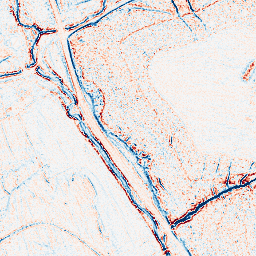
Category: edge_preserving
Decomposition family: bilateral
Decomposition parameters: d: 5
sigma_color: 25
sigma_space: 25
Upsampling method: linear_exact
Upsampling parameters: scale: 4
Upsampling scale: 4